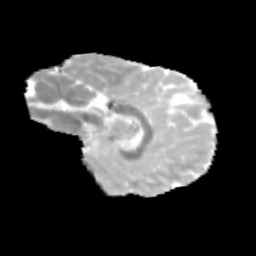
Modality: MD
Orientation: sagittal
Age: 10
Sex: male
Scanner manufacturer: siemens
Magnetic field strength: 3 T
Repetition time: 3.8 s
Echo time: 0.07 s